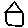
Label: house